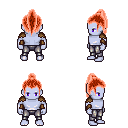
a pixel art fantasy rpg character, male body template, dark elf, purple skin, leather shoulder armor, metal pants, red long topknot hairstyle, cloth bracers, four views (front, back, left, right), 2x2 character sprite sheet, small pixel art, hard edges, no anti-aliasing